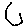
Label: hexagon